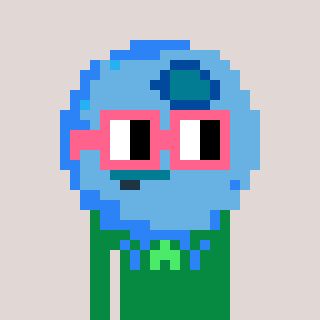
a pixel art character with square pink glasses, a blueberry-shaped head and a green-colored body on a warm background